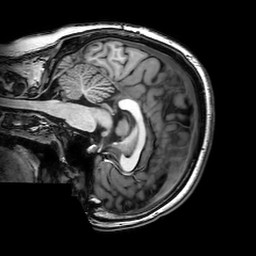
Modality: T1w
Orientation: sagittal
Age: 22
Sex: female
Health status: healthy
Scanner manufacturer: philips
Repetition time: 0.008196 s
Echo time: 0.00375 s